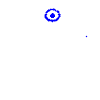
Particle: pion